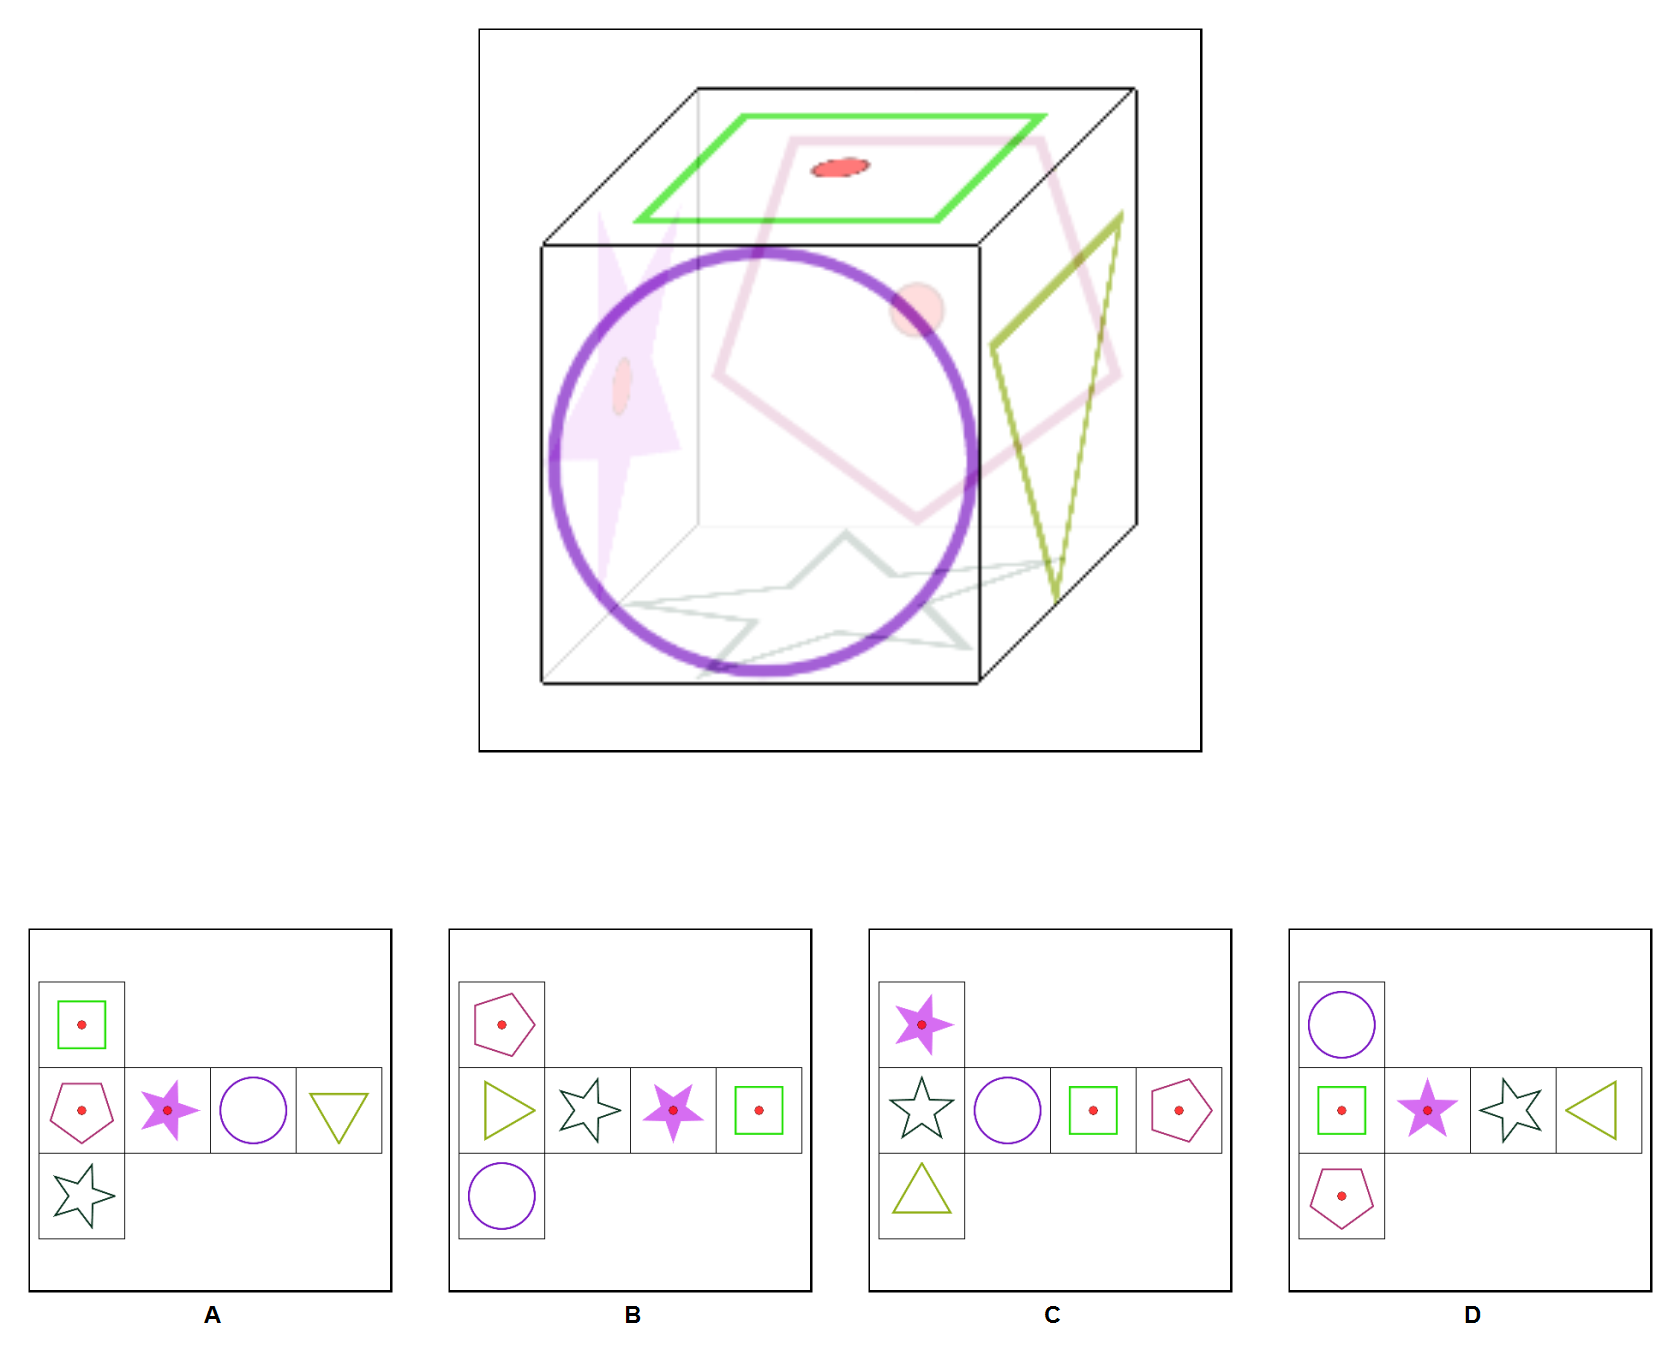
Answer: B